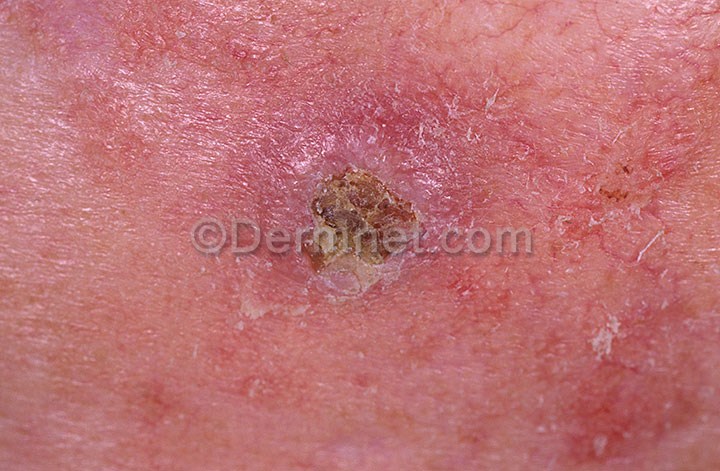
Disease: Actinic Keratosis Basal Cell Carcinoma and other Malignant Lesions